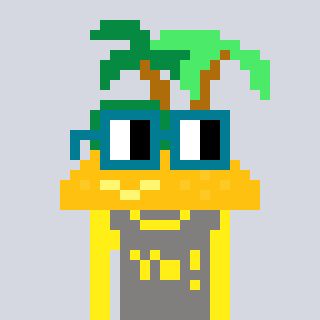
a pixel art character with square dark green glasses, a island-shaped head and a bluegrey-colored body on a cool background